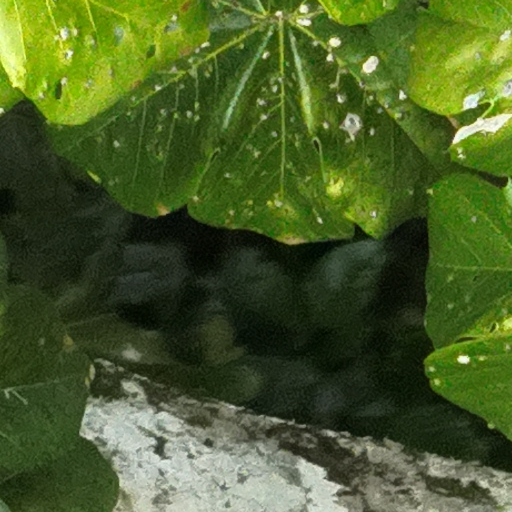
Species: Sterculia apetala
GBIF accepted scientific name: Sterculia apetala
Crown area (m\u00b2): 262.57